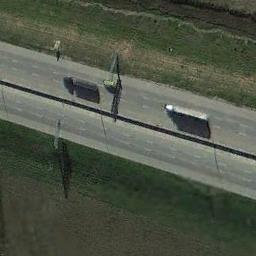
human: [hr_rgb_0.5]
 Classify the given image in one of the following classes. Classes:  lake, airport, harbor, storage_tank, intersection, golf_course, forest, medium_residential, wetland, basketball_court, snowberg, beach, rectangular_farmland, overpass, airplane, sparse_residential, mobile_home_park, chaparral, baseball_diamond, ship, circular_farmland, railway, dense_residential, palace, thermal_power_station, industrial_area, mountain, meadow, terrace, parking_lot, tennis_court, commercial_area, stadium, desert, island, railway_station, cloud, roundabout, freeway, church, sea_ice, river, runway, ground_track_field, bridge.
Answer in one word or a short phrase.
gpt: freeway